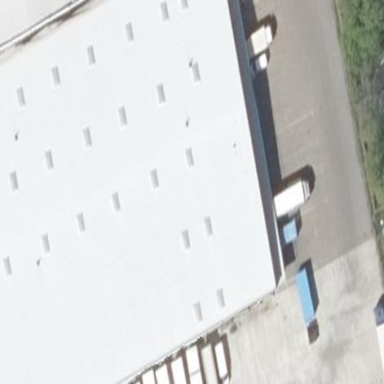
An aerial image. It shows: Industrial building.